Question: we are developing a web application using Oracle ADF. In this we have a page with tabbedpane as show below

In the above picture we have two tabs Account Payable and Accounts Receivable. Each tab is having green and red image(this is a commandImage). When user clicks any image means red or green he will be navigated to another page. In that page we have provided another button called . This tabbedpane and another page(second page) are .jsff and We dropped it as a region. Our problem is when user clicks back button in another page it is always showing first tab even though he clicked a button in second tab.
So we need to achieve the following.
If user clicks red or green image in first tab and when he clicks back button he has to be redirected to first tab.
If user clicks red or green image in second tab and when he clicks back button he has to be redirected to second tab.
How do we achieve this. Please help. Thanks in advance.
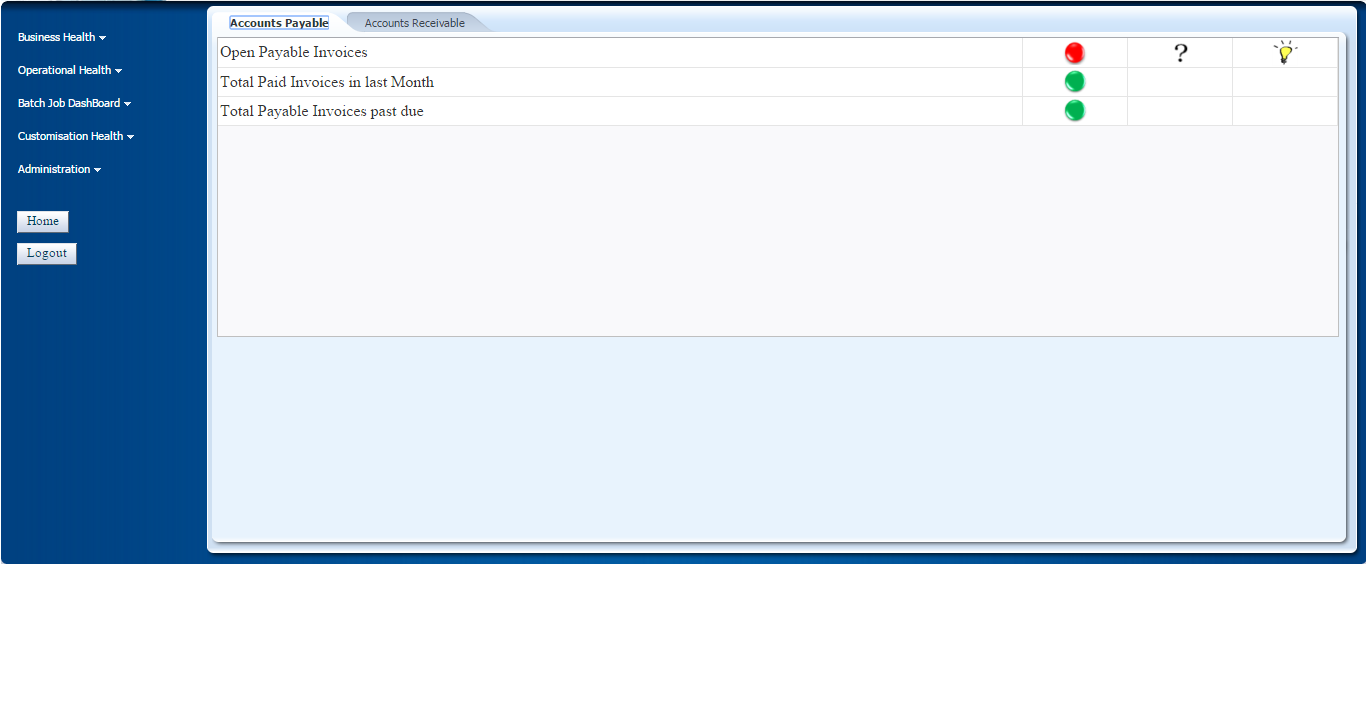
Answer: Presuming you are having backing bean on Session scope - myBean :
'''
<af:panelTabbed id="pt1">
<af:showDetailItem disclosureListener="#{myBean.tabSelected}" text="Accounts Payable" disclosed="#{myBean.selectedTab == "sdi1"}" id="sdi1"/>
<af:showDetailItem #{myBean.tabSelected} text="Accounts Receivable" disclosed="#{myBean.selectedTab == "sdi2"}" id="sdi2"/>
</af:panelTabbed>
'''
And you bean should look have :
'''
public MyBean {
private String tabSelected; //make sure you add getter and setter too!!!
public void tabSelected(DisclosureEvent disclosureEvent) {
if (disclosureEvent.isExpanded()) {
UIComponent uiComp = (UIComponent)disclosureEvent.getSource();
tabSelected = uiComp.getId();
}
}
}
'''
Your backing bean can have pageFlowScope as well, if both pages are part of the same bounded task flow.
More details, here:
<URL>
<URL>